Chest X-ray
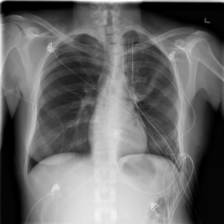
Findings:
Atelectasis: negative
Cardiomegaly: negative
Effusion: negative
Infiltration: negative
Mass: negative
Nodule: negative
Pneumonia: negative
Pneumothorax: positive
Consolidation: negative
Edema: negative
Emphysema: negative
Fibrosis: negative
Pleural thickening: negative
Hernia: negative